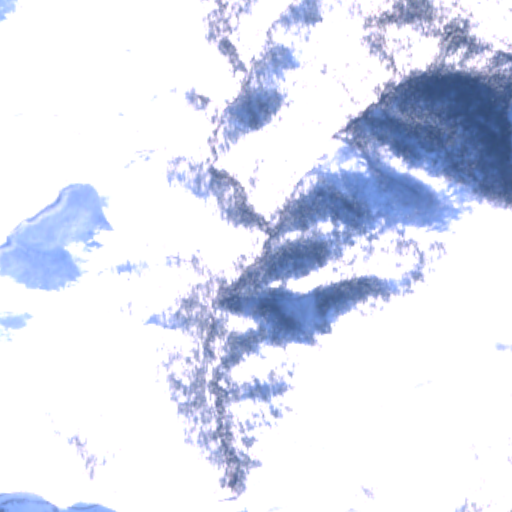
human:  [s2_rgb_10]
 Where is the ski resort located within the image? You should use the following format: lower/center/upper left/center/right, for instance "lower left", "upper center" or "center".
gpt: The ski resort is located in the upper right of the image.
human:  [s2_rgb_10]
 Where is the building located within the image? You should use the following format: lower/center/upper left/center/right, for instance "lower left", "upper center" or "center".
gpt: The building is located in the lower left of the image.
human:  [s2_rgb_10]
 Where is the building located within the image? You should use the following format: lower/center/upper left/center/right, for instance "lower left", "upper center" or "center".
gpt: The building is located in the lower left of the image.
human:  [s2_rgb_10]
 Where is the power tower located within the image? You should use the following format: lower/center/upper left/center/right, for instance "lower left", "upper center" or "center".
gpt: There is no power tower in the image.